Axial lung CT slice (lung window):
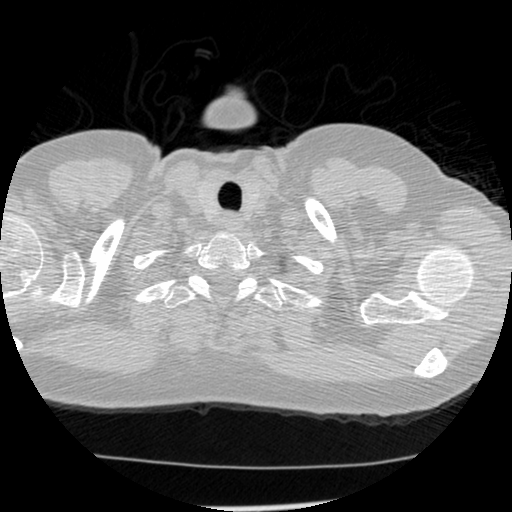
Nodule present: no